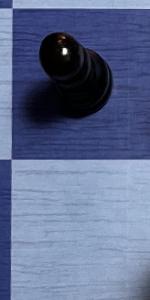
Label: Empty